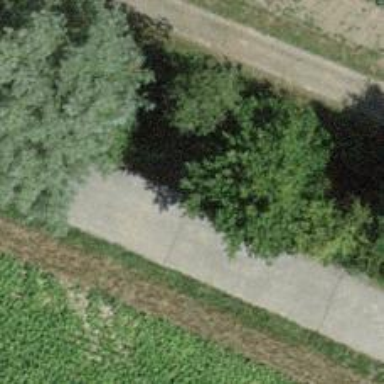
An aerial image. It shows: Brown bench in the vicinity.